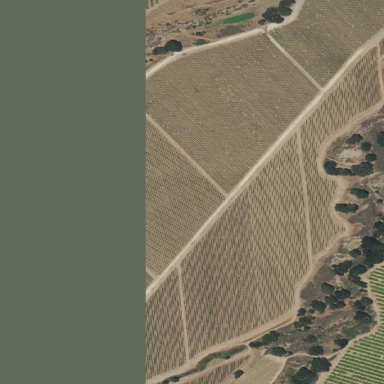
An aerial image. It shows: Unique farmland with vineyard crops of grapes.